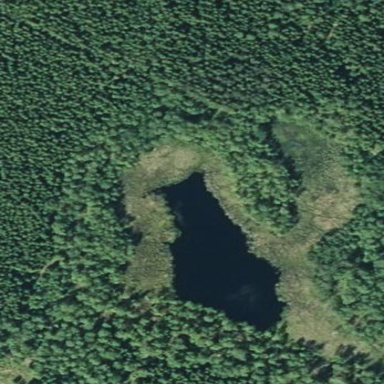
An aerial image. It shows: Pond surrounded by natural water.